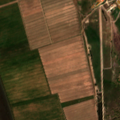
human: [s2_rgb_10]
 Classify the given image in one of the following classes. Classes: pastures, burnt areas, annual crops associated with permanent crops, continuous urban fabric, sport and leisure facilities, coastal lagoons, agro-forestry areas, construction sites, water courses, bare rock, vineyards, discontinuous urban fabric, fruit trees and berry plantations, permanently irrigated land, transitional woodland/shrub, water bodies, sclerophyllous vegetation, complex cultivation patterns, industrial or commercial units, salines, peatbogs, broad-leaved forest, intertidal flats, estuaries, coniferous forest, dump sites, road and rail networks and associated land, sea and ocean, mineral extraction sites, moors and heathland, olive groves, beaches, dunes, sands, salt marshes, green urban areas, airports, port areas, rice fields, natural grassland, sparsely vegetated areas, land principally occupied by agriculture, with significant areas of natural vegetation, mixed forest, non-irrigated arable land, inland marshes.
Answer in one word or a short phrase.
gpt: permanently irrigated land, pastures, agro-forestry areas, natural grassland, salt marshes